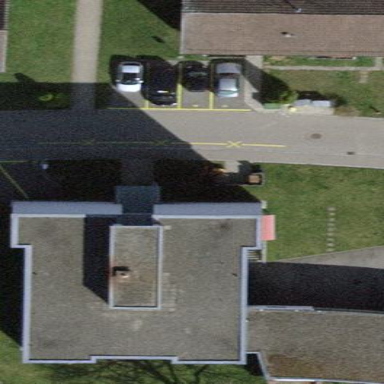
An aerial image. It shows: Building with flat roof.